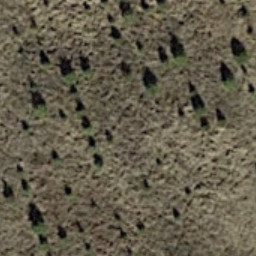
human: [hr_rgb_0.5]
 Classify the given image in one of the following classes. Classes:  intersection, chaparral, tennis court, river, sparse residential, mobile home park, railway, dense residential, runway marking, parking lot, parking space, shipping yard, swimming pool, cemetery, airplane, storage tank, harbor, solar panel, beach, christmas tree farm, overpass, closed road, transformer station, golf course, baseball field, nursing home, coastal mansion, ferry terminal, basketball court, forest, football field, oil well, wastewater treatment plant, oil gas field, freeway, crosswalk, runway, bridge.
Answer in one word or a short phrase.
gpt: christmas tree farm